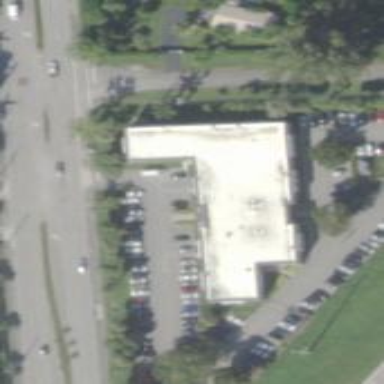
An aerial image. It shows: Commercial building.